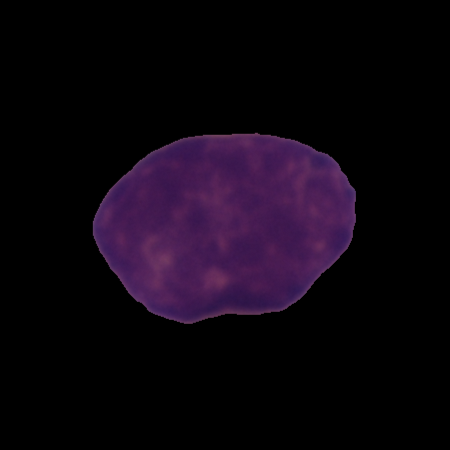
Label: cancer